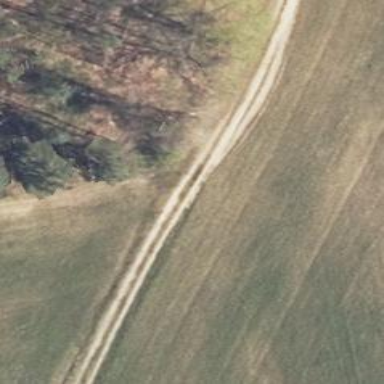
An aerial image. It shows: Sandy track.